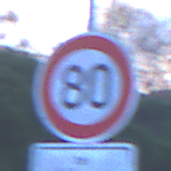
Verkehrszeichen: Geschwindigkeit80
Zusatzzeichen unten: BeiNaesse
Umgebung: Outdoor, Urban
Tageszeit: Dawn
Wetter: PartlyCloudy
Licht: Natural
Jahreszeit: NotSpecified
Kontrast: LowContrast